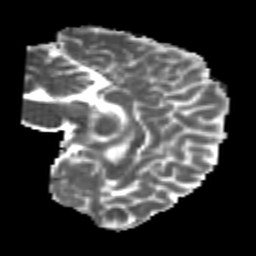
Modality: MD
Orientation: sagittal
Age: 24
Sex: male
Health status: healthy
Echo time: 0.074 s